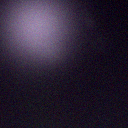
Screen state: off